Question: Currently, My label prints up to a point such that when the user goes to tear the label at its perforation, they are tearing about 1/16 of the label off.
What specific command must be declared to specify to the printer to eject the media to the absolute next perforation in the media?

This image shows how my printer currently stops printing. The model in question is a TLP 2844-Z.
I have tried using ^PH but that will provide an additional label instead of to the next perforation.
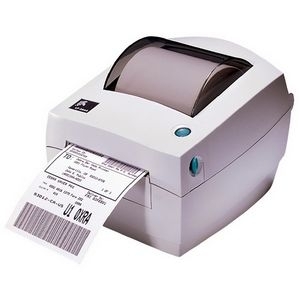
Answer: Try using the to set the label origin, for shifting the Label Top and I use the for shifting the label left or right.
For example, where "..." are other label setup commands.
'''
^XA . . . ^LH0,0^LT30^LS6
'''
Also, with the Zebra TLP2844, if you open it up, move the label stock, and close it again (e.g. when replacing labels), it may need to be reset to align the tear-off. To reset the tear-off, when already powered up, hold the green button until it flashes 4 times, then release. The printer will then reset its stock handling to properly align the tear-off. You may want to do this reset BEFORE experimenting with the label positioning commands to make sure you have a clean start position.
Also, be aware of the Suppress Backfeed Command .